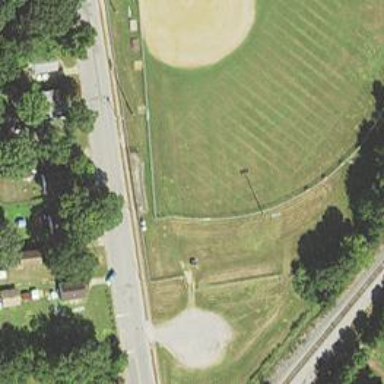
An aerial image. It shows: Baseball pitch for leisure land.